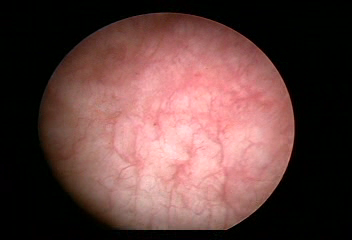
Modality: WLC
Class: Normal mucosa
Bladder cancer association: No